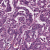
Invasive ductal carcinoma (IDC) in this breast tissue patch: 1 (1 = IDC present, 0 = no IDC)